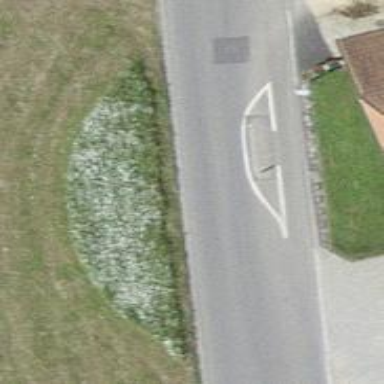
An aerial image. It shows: Chicane for traffic calming.